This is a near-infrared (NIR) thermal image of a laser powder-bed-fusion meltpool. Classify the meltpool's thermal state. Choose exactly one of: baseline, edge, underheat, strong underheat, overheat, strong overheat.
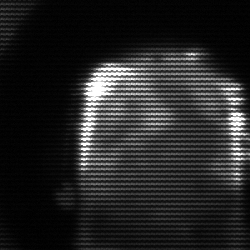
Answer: baseline